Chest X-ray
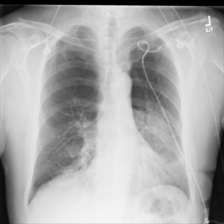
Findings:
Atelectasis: negative
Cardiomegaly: negative
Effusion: negative
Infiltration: negative
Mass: negative
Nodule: negative
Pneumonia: negative
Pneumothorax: positive
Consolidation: negative
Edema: negative
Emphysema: negative
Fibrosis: negative
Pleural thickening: negative
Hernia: negative